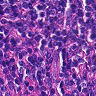
Metastatic tissue present: no